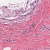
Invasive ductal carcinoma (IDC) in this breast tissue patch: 0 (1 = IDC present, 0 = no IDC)